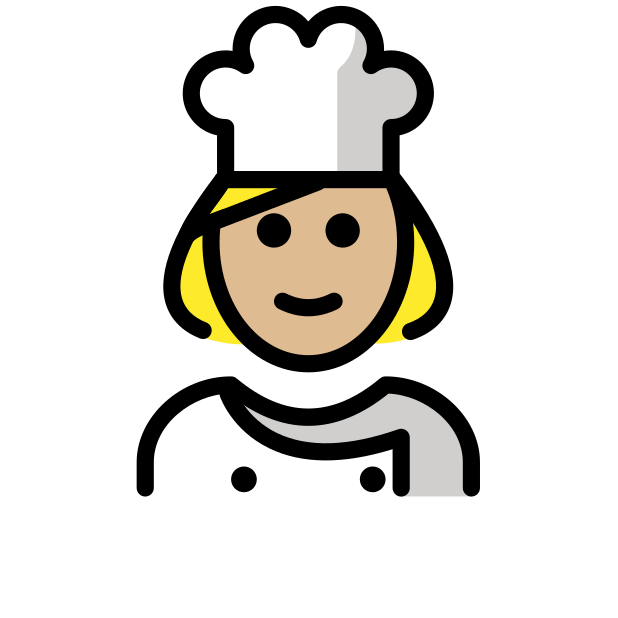
woman cook: medium-light skin tone